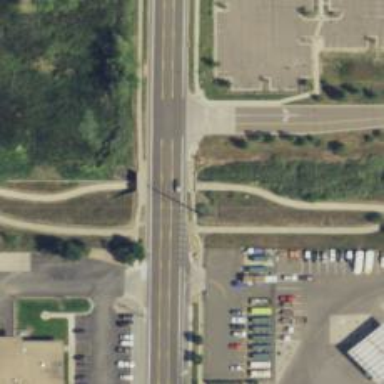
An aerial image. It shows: Unmarked asphalt crossing on cycleway road.